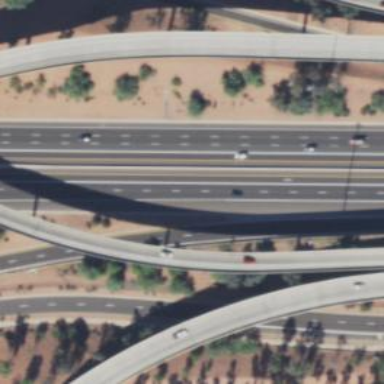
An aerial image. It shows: Asphalt motorway.